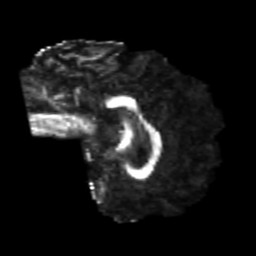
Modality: FA
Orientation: sagittal
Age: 23
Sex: male
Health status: healthy
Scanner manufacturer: philips
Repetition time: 7.386 s
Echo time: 0.08599 s